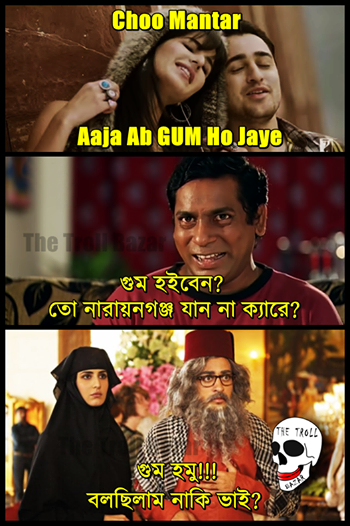
Caption: Choo Mantar Aaja Ab GUM Ho Jaye গুম হইবেন ত নারায়ণগঞ্জ যান না ক্যানে? গুম হমু!!! বলছিলাম নাকি ভাই?
Label: non-hate